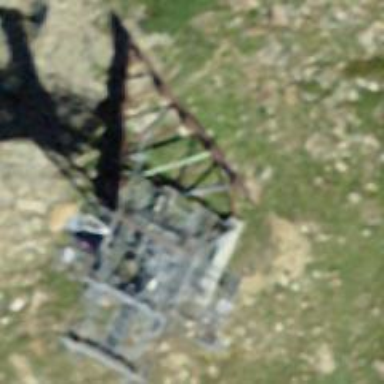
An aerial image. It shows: Pylon for aerialway.